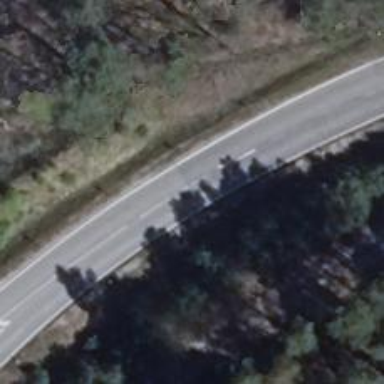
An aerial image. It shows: Tertiary road with asphalt surface.